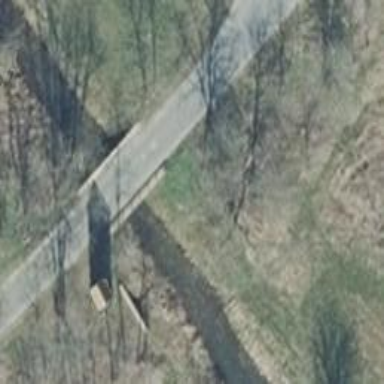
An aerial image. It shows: Unclassified road with asphalt surface crossing bridge.